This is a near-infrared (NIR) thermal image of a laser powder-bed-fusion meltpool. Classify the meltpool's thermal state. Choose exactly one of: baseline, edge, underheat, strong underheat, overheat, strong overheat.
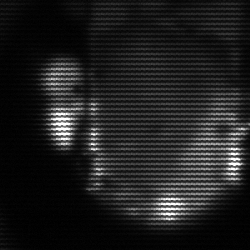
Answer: baseline